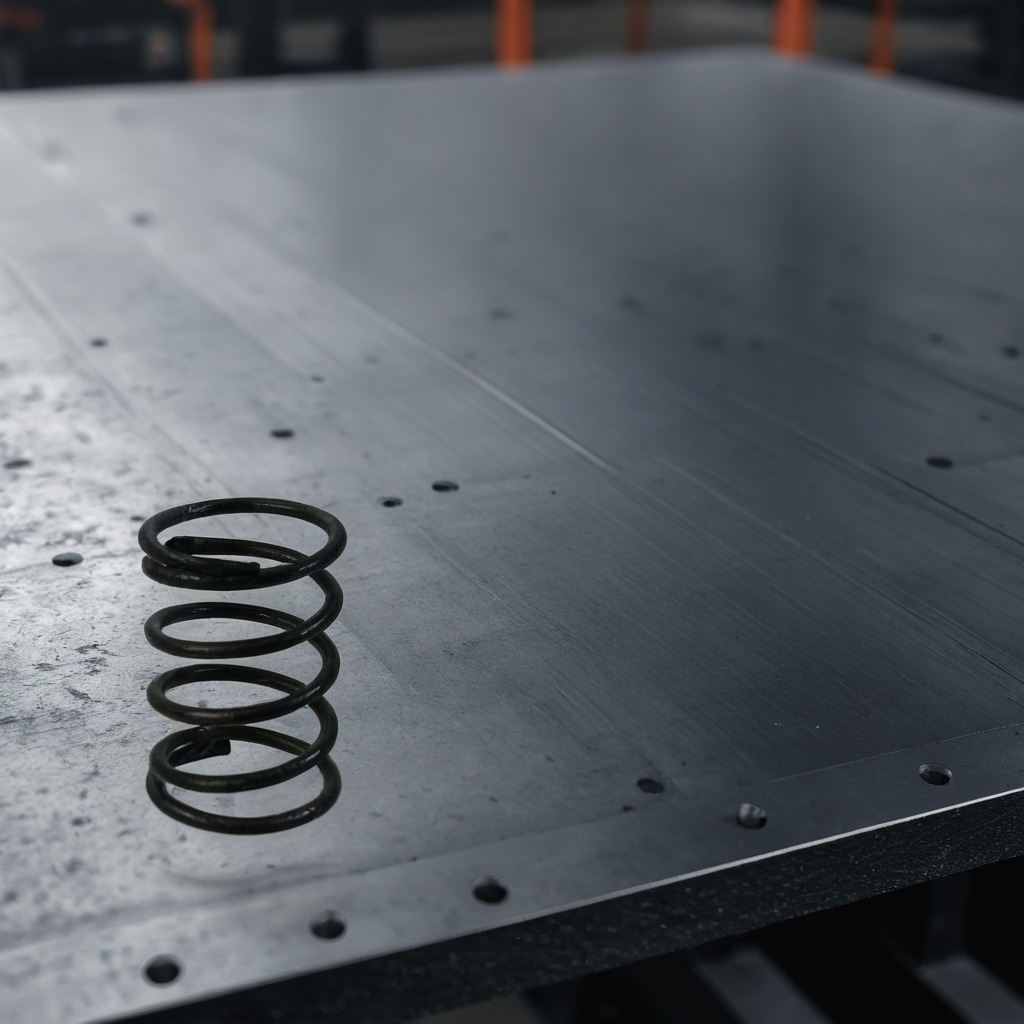
A coiled metal spring lies on the cold steel table in a mining workshop.